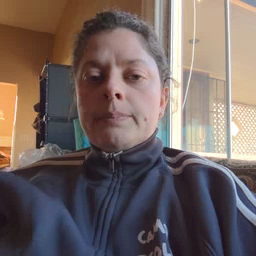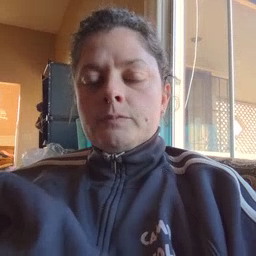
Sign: yourself